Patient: sex F, age 61
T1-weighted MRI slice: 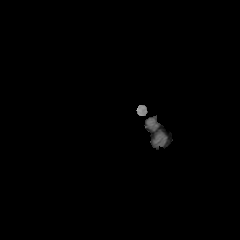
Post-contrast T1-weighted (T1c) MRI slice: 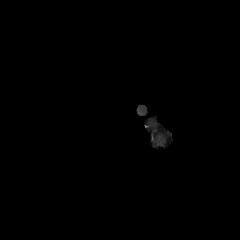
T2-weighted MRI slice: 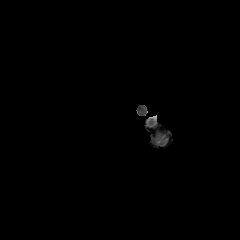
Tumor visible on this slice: no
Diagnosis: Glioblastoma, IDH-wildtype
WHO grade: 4